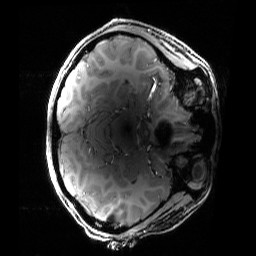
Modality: T1w
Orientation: axial
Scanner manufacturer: siemens
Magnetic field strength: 6.98 T
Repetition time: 2.5 s
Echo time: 0.00429 s